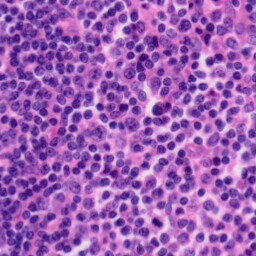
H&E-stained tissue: Tonsil